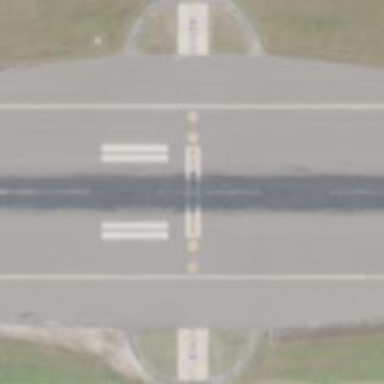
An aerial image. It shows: Airport with arresting gear.